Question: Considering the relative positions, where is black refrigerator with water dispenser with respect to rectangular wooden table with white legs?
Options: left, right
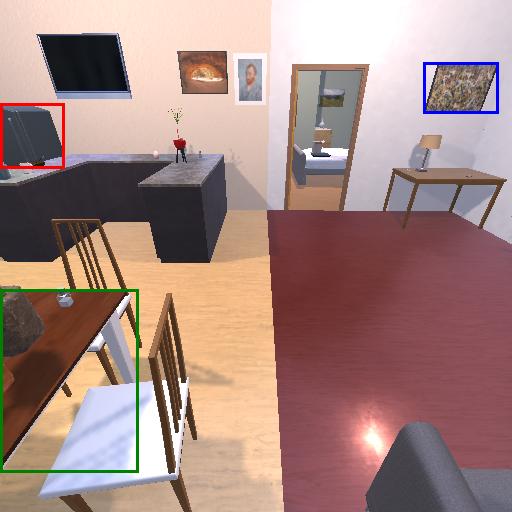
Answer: left